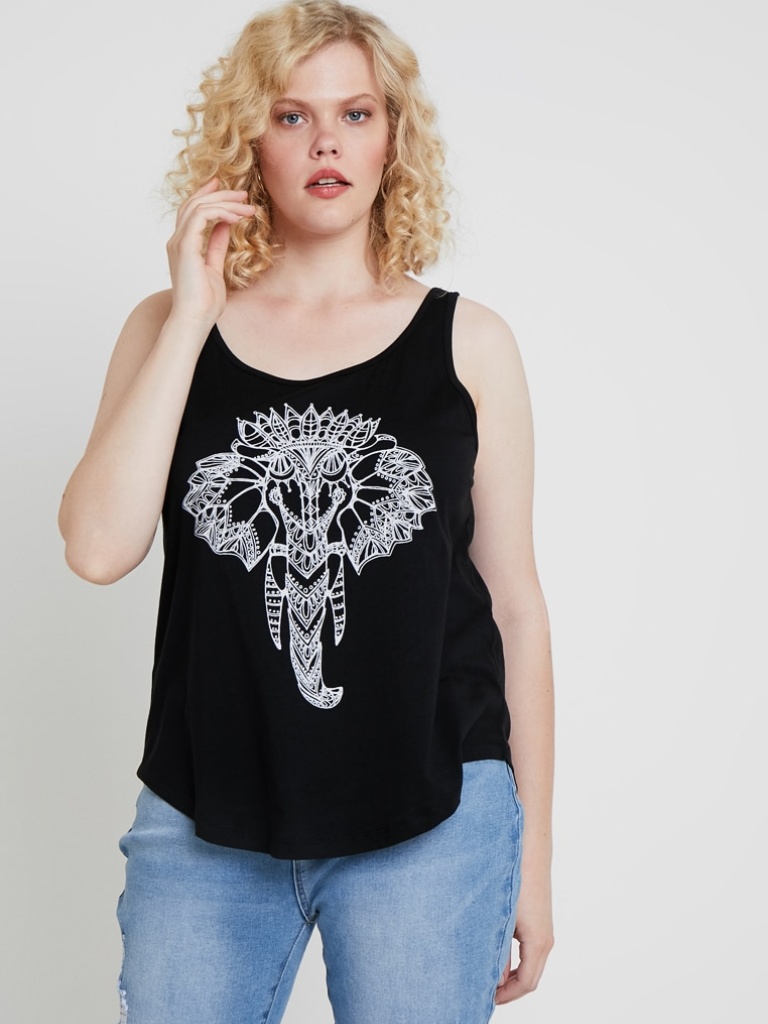
cotton relaxed sleeveless hip length Untucked scoop tank